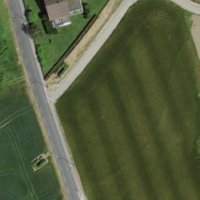
EUNIS habitat code: 52
Species observed at this site:
Tanacetum vulgare
Veronica persica
Apis mellifera
Achillea millefolium
Mercurialis annua